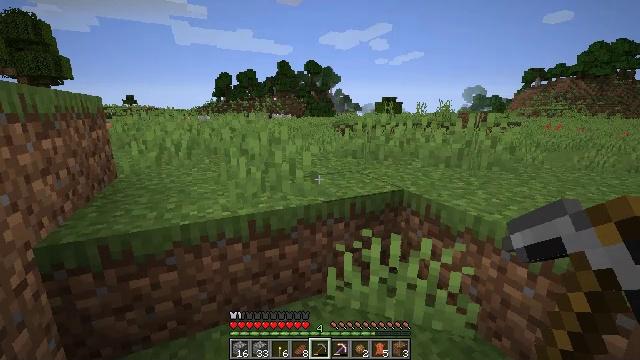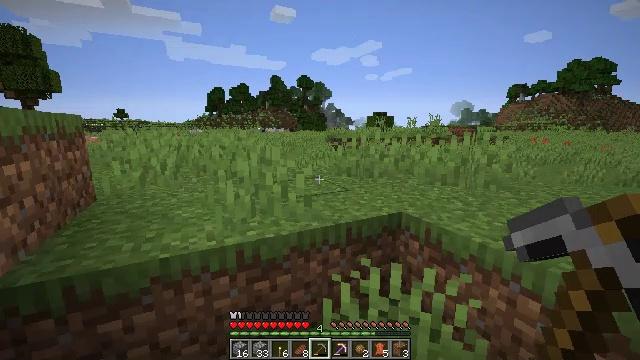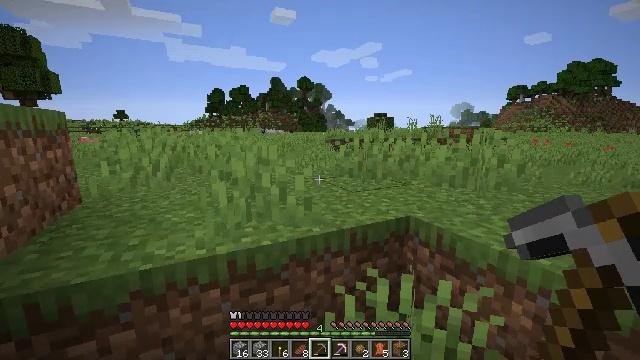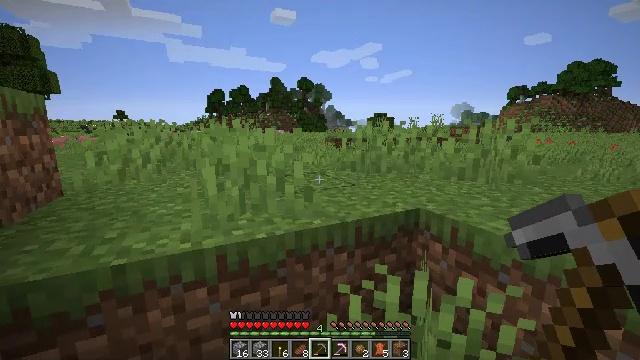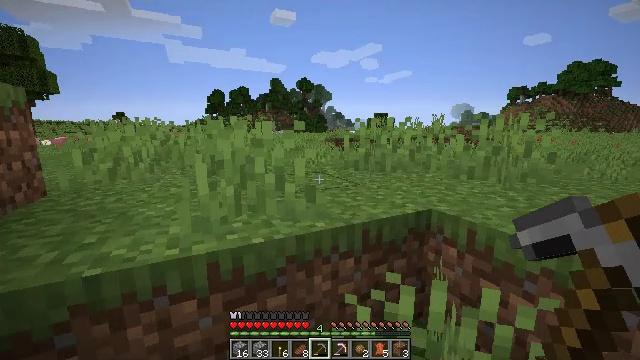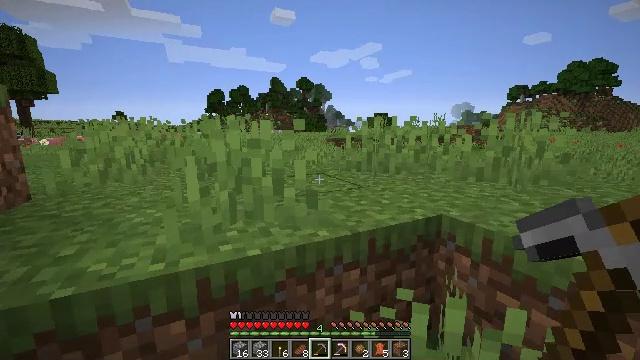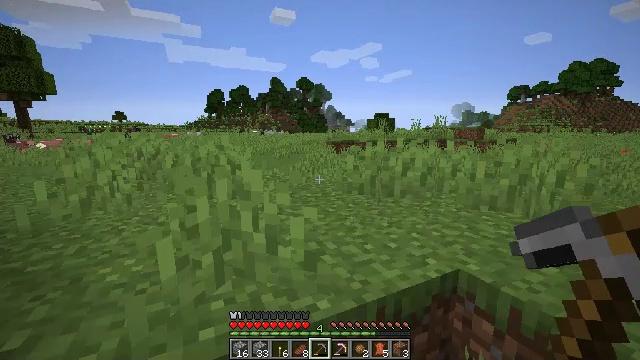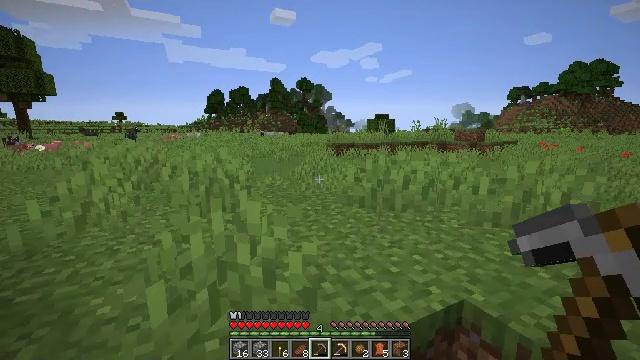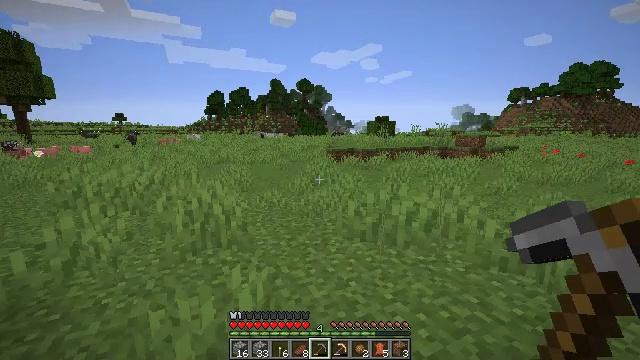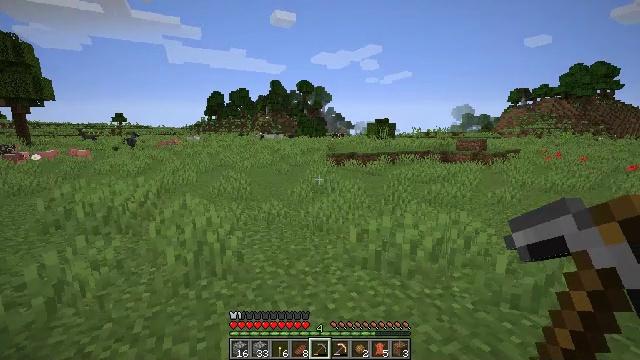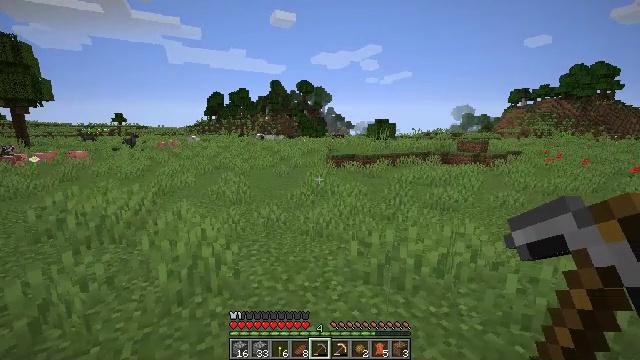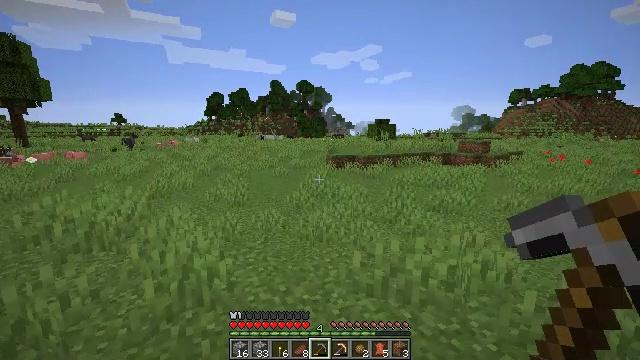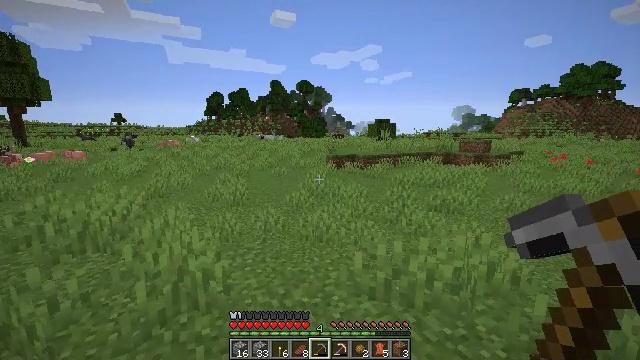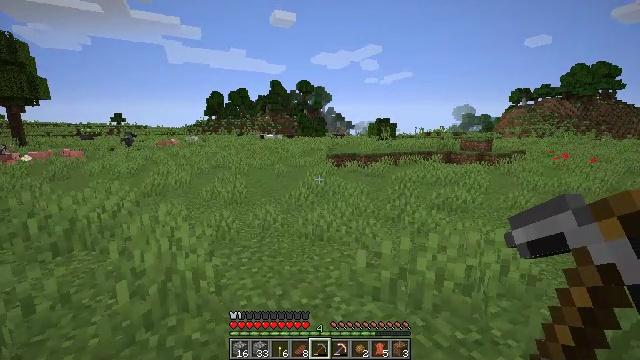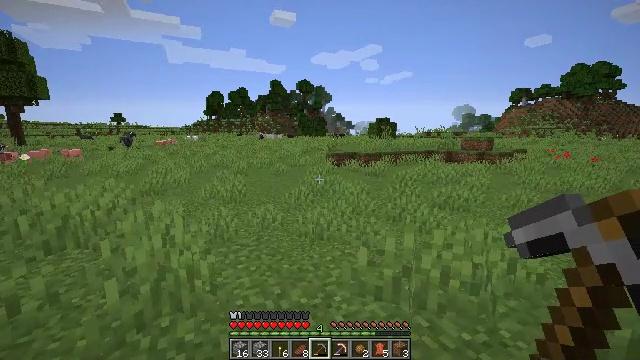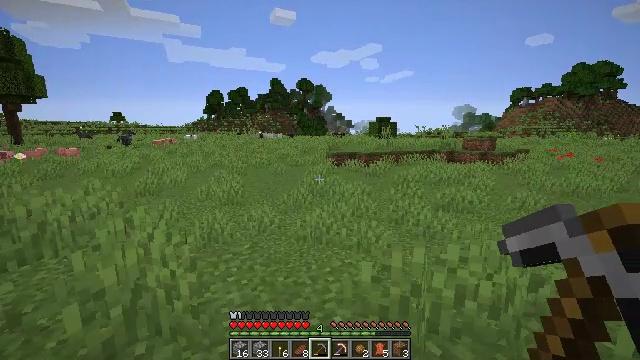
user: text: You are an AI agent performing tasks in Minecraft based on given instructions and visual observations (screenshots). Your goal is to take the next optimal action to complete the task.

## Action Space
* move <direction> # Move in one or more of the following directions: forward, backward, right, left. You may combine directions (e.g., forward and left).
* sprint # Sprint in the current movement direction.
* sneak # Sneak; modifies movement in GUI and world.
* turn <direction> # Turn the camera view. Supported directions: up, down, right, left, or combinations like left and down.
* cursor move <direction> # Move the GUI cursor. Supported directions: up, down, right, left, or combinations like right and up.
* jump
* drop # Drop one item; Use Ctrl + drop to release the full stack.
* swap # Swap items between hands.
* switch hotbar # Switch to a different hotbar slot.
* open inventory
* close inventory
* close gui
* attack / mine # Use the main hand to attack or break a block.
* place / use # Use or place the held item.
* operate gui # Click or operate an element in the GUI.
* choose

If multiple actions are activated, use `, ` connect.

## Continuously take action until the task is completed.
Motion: motion action
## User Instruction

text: Gather grass by holding the left mouse button.
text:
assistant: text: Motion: move forward, turn right and up, jump
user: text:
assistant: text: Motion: move forward, jump
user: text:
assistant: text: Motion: move forward, jump
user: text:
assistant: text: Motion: move forward, jump
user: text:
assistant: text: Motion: move forward, jump
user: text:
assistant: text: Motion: move forward, jump
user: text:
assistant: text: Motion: move forward, jump
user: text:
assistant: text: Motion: move forward, jump
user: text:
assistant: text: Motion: move forward, jump
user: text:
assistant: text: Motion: move forward, jump
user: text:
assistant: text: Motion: move forward, jump
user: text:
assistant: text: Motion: move forward, jump
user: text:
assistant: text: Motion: move forward, jump
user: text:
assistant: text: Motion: move forward, jump
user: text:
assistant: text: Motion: move forward, jump
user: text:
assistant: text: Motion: move forward, jump
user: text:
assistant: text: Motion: move forward, jump
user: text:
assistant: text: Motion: move forward, jump
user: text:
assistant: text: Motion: move forward, jump
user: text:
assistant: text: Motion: move forward, jump
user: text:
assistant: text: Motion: move forward, jump
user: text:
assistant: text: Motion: move forward, jump
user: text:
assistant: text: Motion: move forward, jump
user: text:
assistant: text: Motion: move forward, jump
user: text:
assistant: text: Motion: move forward, jump
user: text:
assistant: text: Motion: move forward, jump
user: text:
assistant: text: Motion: move forward, jump
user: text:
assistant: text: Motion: move forward, jump
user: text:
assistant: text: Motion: move forward, jump
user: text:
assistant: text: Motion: move forward, jump